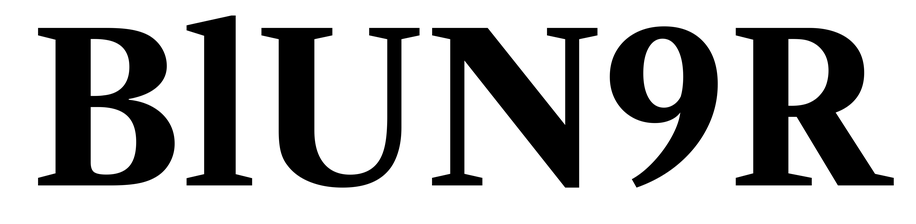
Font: LibreCaslonText_Bold